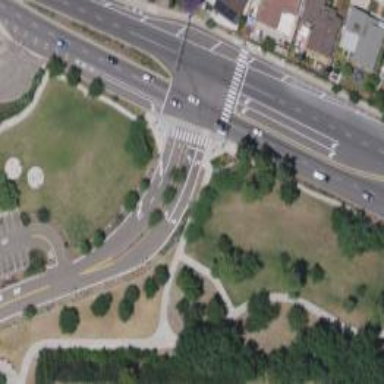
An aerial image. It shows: Pedestrian crossing with zebra markings on the footway.